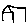
Label: house